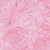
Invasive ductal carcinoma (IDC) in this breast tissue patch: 0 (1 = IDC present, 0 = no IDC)